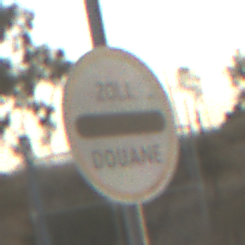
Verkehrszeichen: Zollstelle
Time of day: SunriseSunset
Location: Outdoor (RoadRail)
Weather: PartlyCloudy
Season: NotSpecified
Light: Natural